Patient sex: F
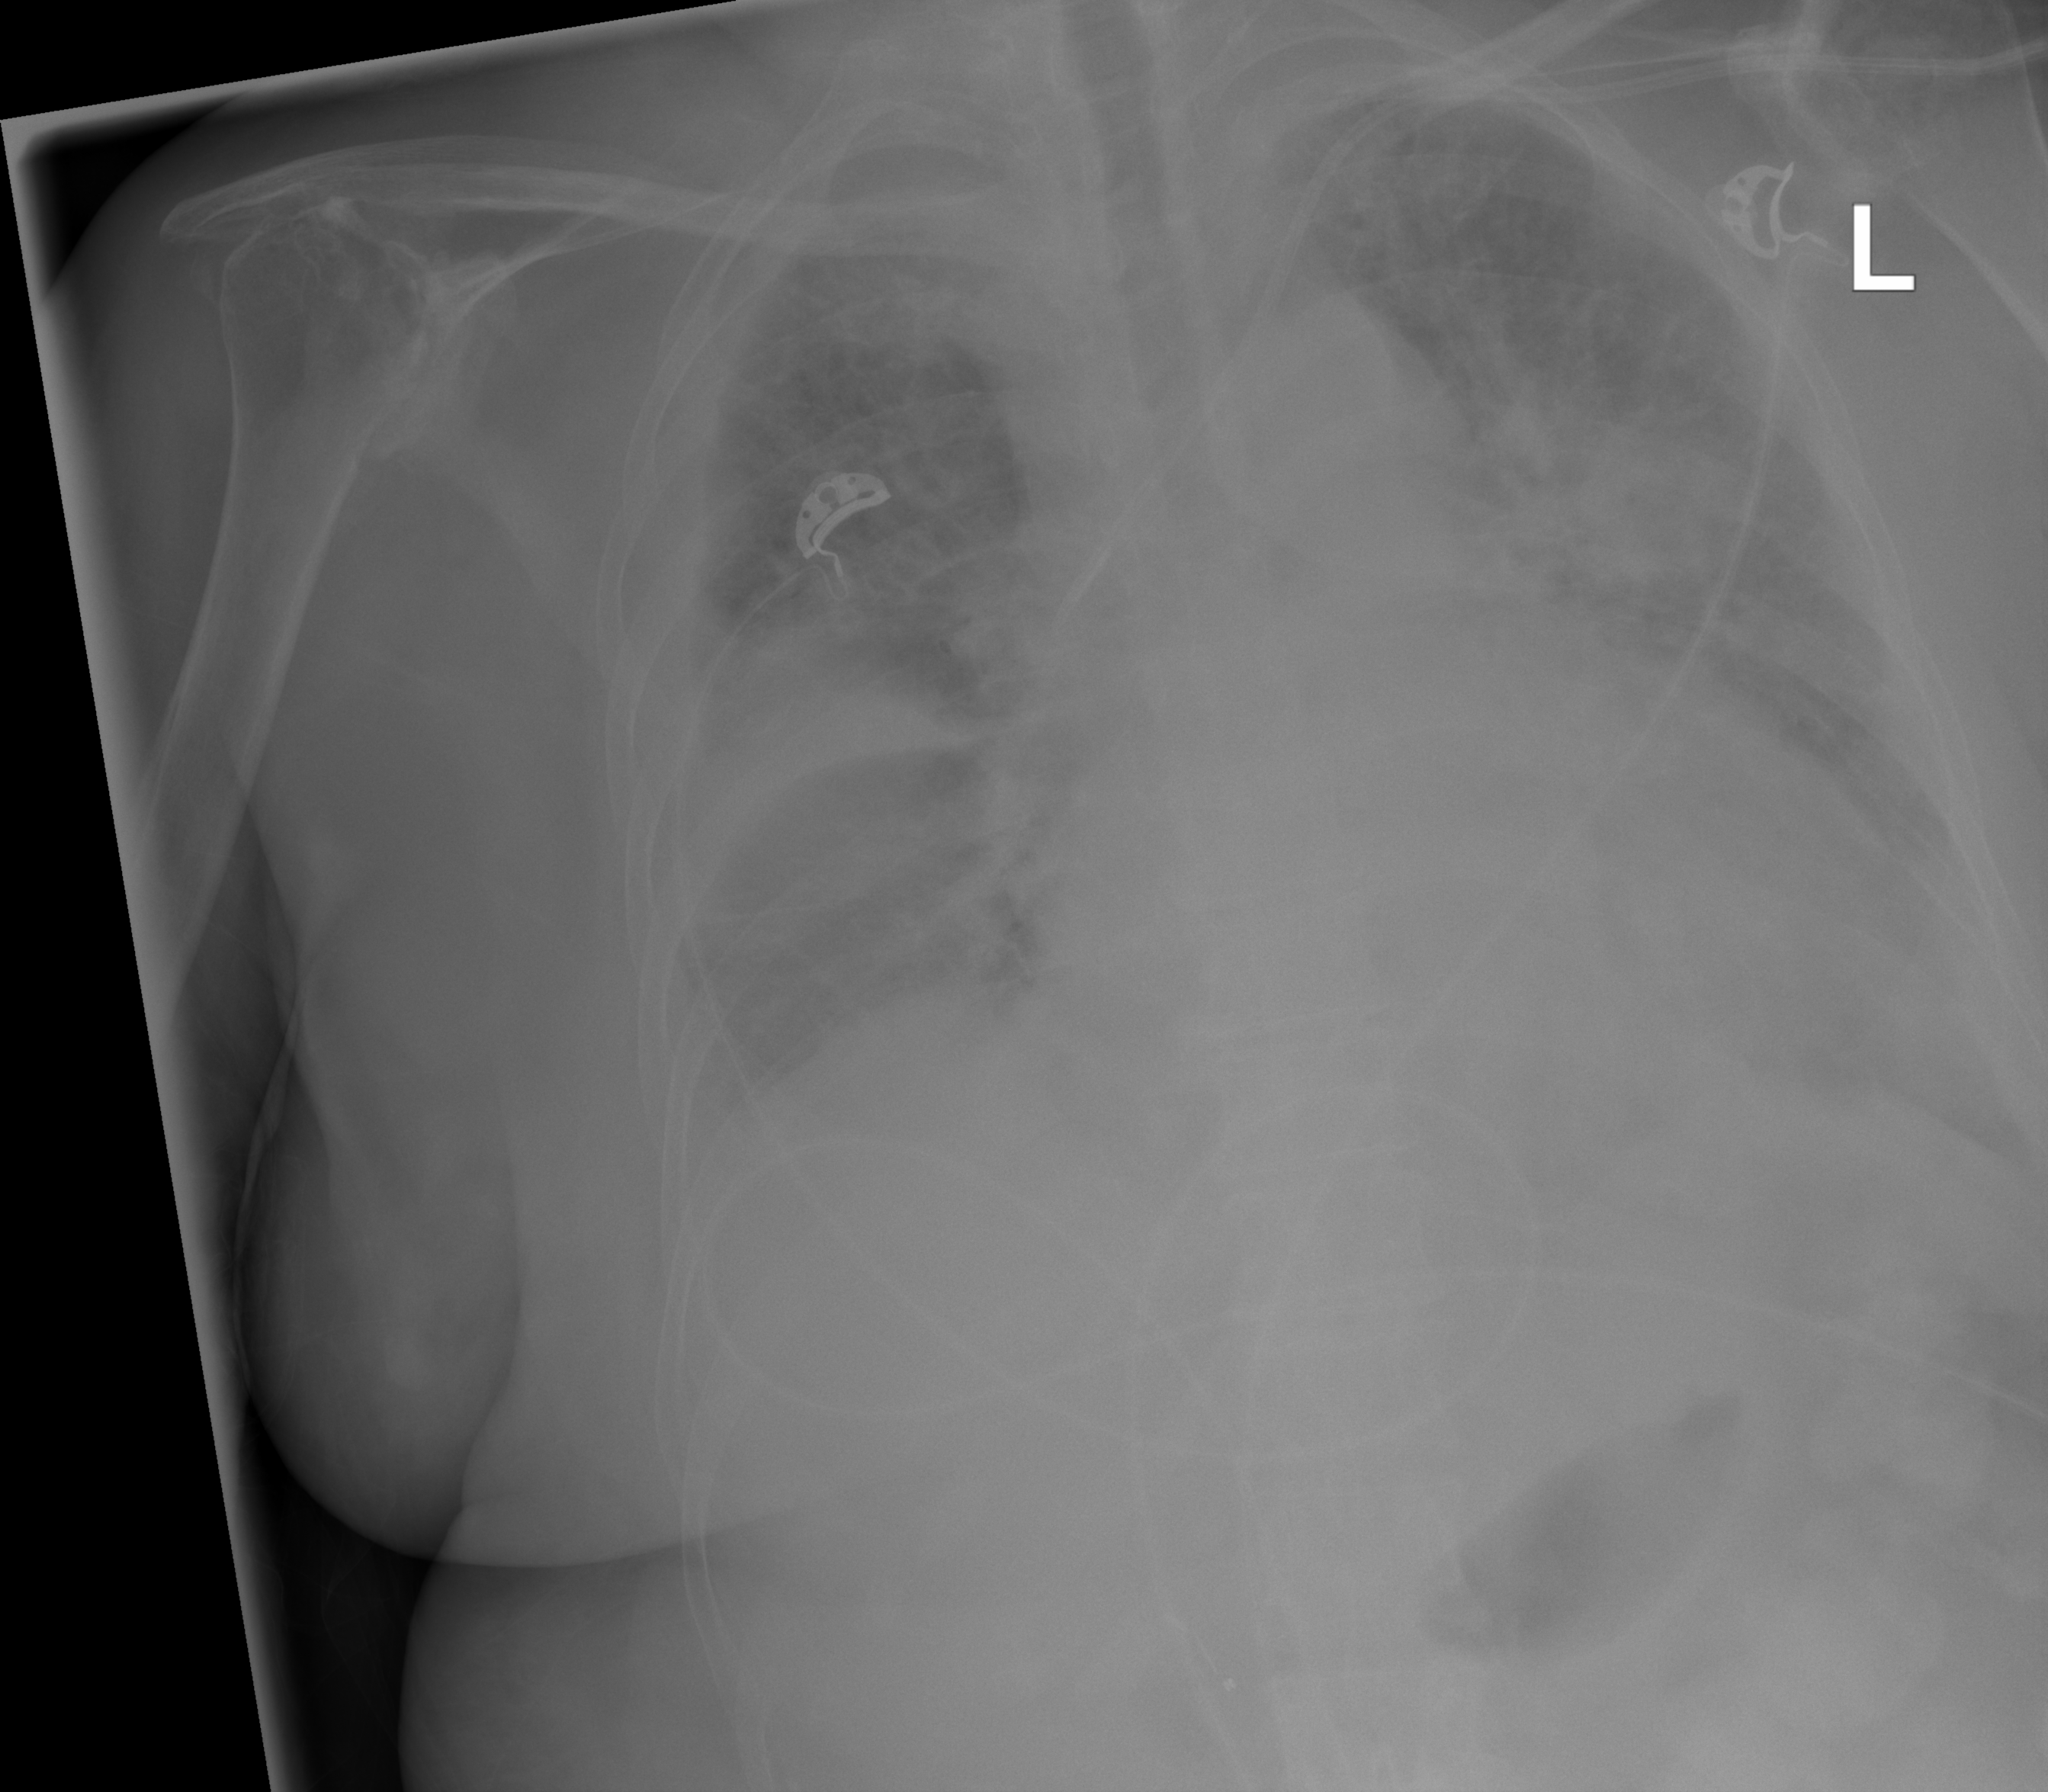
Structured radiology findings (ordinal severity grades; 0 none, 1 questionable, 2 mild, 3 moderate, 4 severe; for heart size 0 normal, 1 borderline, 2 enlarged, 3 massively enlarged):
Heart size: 2
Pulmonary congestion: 2
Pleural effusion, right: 3
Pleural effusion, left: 0
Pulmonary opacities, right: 0
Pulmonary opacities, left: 2
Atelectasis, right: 3
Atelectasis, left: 2